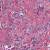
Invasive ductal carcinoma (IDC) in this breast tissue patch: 1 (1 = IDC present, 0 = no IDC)